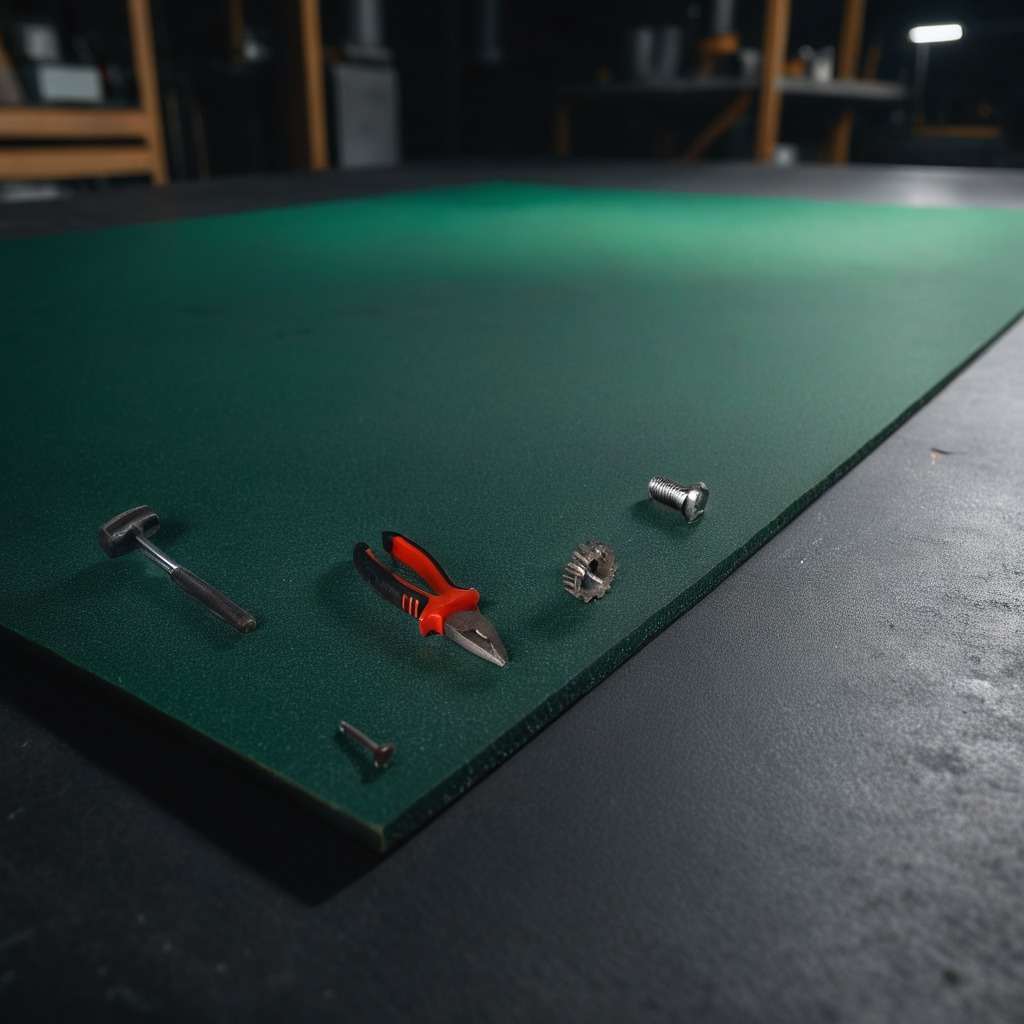
A gear with teeth, a hammer, an iron nail, a metal machine screw, and pliers are lying on a clean granite tabletop inside a workshop at night.